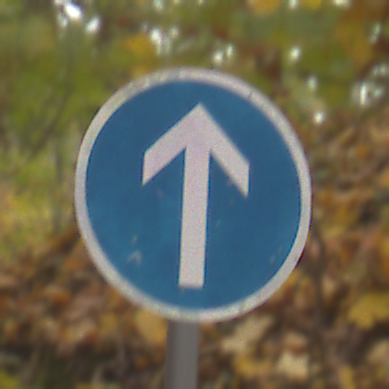
Verkehrszeichen: VorgeschriebeneFahrtrichtungGeradeaus
Umgebung: Outdoor, Nature
Tageszeit: MorningAfternoon
Wetter: Overcast
Licht: Natural
Jahreszeit: Autumn
Kontrast: LowContrast